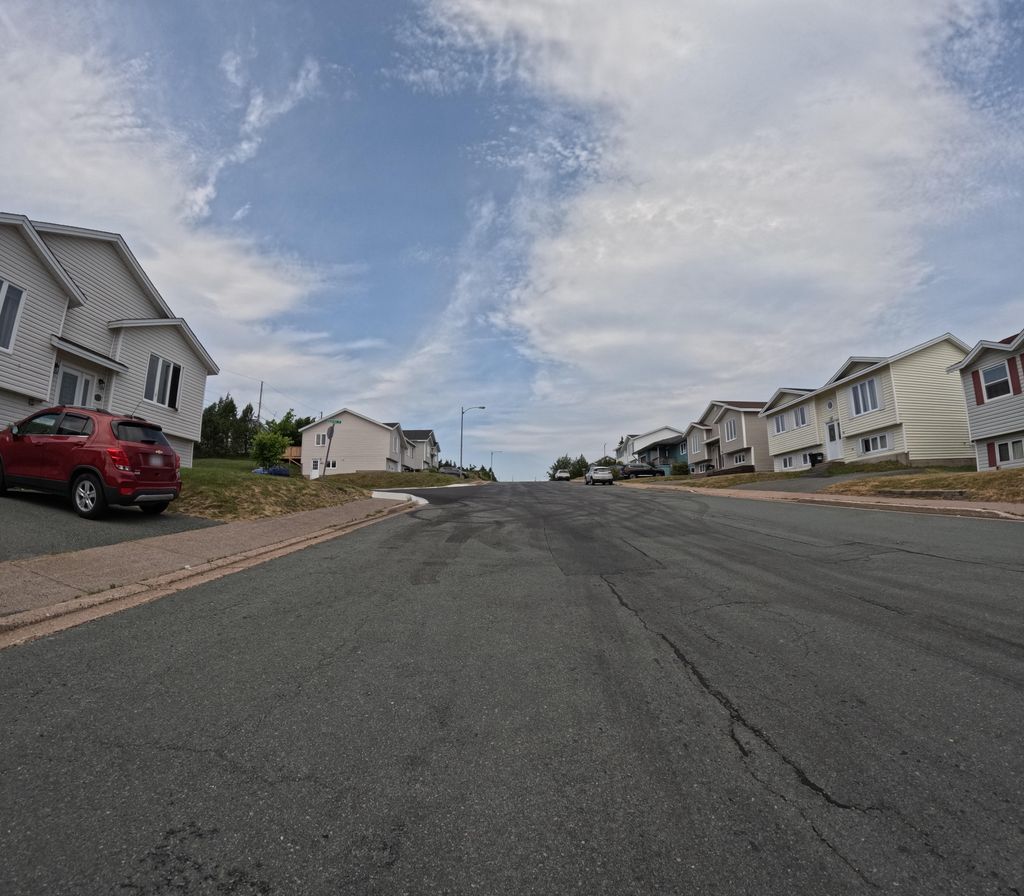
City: st_johns